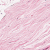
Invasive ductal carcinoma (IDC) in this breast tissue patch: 0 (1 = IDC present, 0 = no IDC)